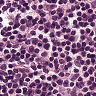
Metastatic tissue present: no